Question: hi while running my wcf service it gives me error "this operation is not supported in the wcf test client because it uses type system.object[]"

i m trying to retrieve the running process list.
'''
[ServiceBehavior(InstanceContextMode=InstanceContextMode.Single)]
class Windows_processes_Service:IWindows_processes_Service
{
ArrayList RunningProcesses_Name = new ArrayList();
public ArrayList GetRunningProcesses()
{
Process[] processlist = Process.GetProcesses();
foreach (Process nme_processes in processlist)
{
RunningProcesses_Name.Add(nme_processes.ProcessName.ToString());
}
return RunningProcesses_Name;
}
}
'''
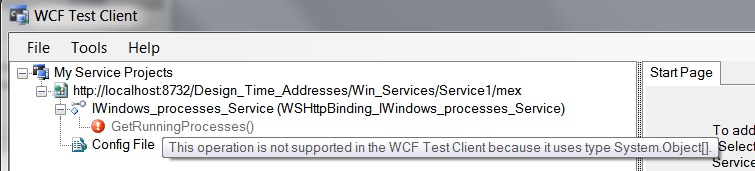
Answer: Since you're adding strings ('ProcessName.ToString()' - though 'ToString()' is not required as 'ProcessName' is already a 'string') to your service, you should define your method to return a 'List<string>' instead of 'ArrayList'.
This can be simplified to:
'''
[ServiceBehavior(InstanceContextMode=InstanceContextMode.Single)]
class Windows_processes_Service:IWindows_processes_Service
{
public List<string> GetRunningProcesses()
{
return Process.GetProcesses().Select(p => p.ProcessName).ToList();
}
}
'''